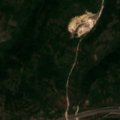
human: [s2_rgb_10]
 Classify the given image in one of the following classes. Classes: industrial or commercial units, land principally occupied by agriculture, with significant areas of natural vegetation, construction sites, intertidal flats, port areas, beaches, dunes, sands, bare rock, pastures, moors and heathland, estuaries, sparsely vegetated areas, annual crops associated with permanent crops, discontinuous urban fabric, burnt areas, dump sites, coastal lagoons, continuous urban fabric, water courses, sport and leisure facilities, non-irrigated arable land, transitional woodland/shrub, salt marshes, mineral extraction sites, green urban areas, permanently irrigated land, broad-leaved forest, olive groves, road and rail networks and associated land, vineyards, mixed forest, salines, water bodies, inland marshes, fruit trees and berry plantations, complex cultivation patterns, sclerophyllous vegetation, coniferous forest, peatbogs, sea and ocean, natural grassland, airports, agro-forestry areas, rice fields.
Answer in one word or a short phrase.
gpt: non-irrigated arable land, land principally occupied by agriculture, with significant areas of natural vegetation, broad-leaved forest, natural grassland, transitional woodland/shrub